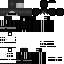
A male skeleton skin with dark skin, wearing brown helmet dressed in a black armor chest and black pants, featuring a closed mouth.